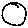
Label: circle